Question: Say I have a Windows ListView with two columns then I can get the Rec of the row with LVM_GETITEMRECT but that Rec does not include the area of the ListView not covered by a column, how do I determine this rectangle area so I can draw in it?

In the picture the area I want is the blue highlighting to the right that has no column, this is basically just to have full row selection looking like its full row.
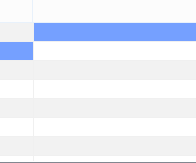
Answer: Once you obtain the row's 'RECT', simply change its 'right' field to be the same value as the width of the ListView's client area.
'''
RECT rectRow;
ListView_GetItemRect(hListView, iRow, &rectRow, LVIR_BOUNDS);
RECT rectCli;
GetClientRect(hListView, &rectCli);
rectRow.right = (rectCli.right - rectCli.left);
'''